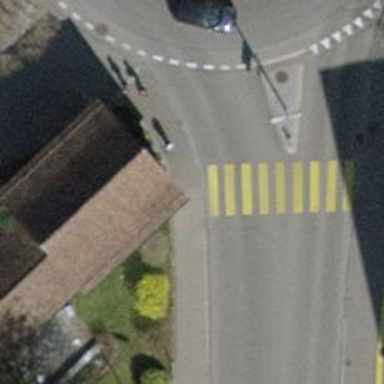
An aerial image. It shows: Kerb serving as barrier.